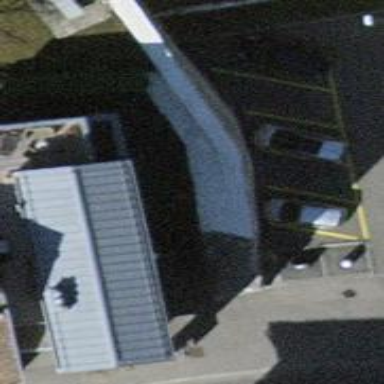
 the roof oriented along the structure. The building is light gray in color."